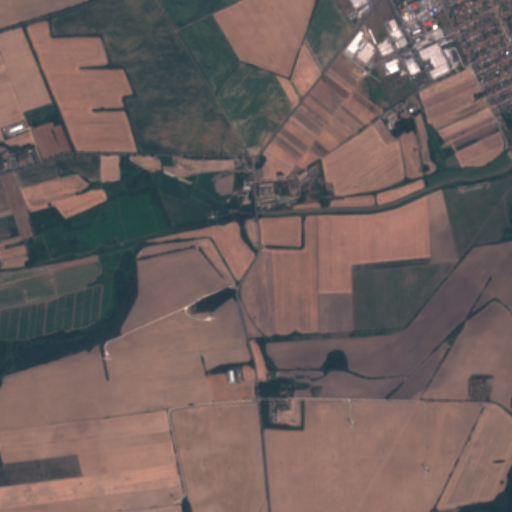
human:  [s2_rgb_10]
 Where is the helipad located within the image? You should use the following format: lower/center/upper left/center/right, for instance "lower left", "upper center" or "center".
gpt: The helipad is located in the upper right of the image.
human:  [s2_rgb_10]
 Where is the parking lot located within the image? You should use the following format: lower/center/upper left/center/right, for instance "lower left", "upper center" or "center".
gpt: The parking lot is located in the upper right of the image.
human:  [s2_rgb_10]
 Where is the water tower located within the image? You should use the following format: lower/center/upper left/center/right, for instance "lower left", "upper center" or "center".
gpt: The water tower is located in the upper right of the image.
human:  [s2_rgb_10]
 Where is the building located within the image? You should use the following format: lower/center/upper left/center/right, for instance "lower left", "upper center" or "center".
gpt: There is no building in the image.